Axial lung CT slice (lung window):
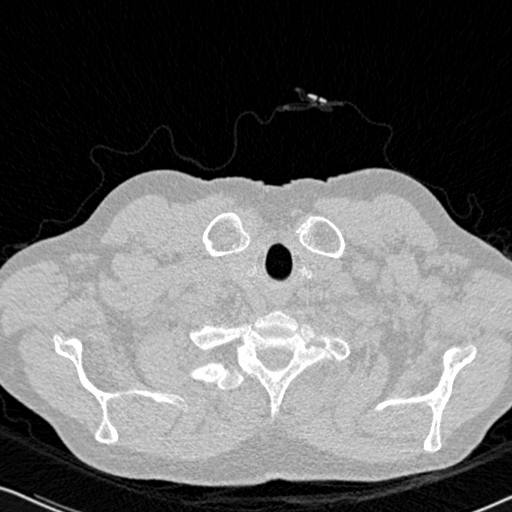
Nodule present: no